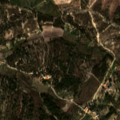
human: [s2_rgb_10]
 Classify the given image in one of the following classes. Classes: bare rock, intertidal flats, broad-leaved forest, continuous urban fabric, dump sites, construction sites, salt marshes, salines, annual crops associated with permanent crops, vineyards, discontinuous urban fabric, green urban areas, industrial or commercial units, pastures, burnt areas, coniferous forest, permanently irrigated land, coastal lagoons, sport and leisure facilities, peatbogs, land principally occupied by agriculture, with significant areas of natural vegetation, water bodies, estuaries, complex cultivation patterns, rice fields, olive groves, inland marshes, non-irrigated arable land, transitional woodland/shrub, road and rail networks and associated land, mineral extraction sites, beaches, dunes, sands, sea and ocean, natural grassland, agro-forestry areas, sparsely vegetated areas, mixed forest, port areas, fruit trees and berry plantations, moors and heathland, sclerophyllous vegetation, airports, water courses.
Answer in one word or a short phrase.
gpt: complex cultivation patterns, land principally occupied by agriculture, with significant areas of natural vegetation, broad-leaved forest